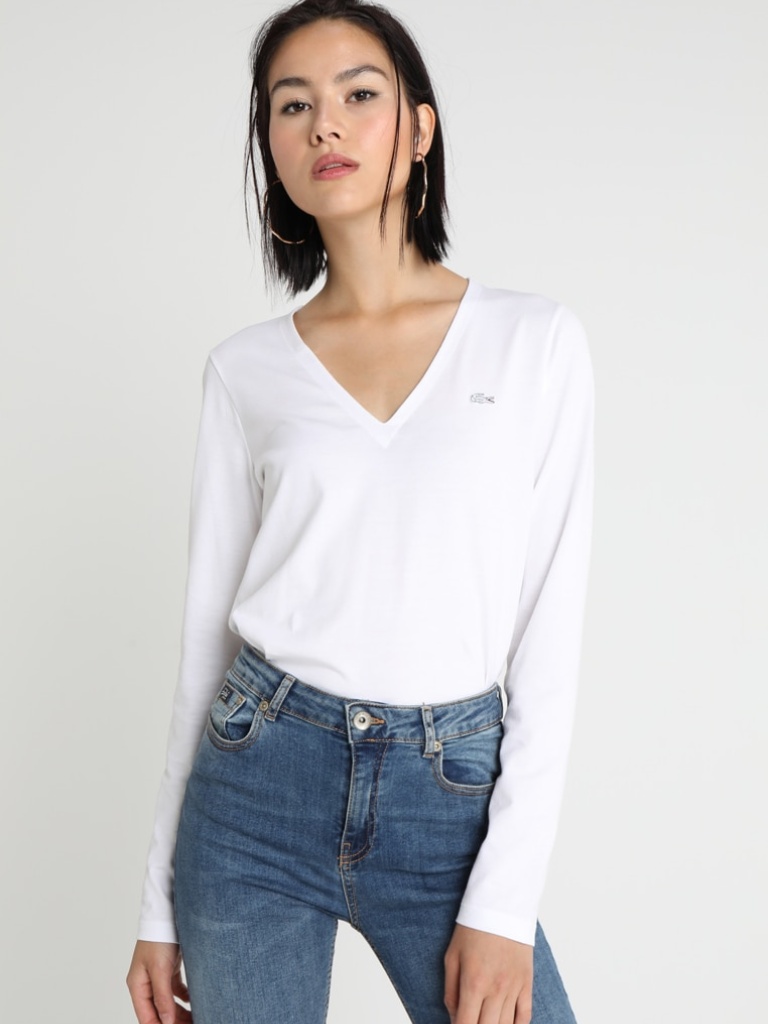
cotton relaxed a long-sleeved with the sleeves down hip length Fully Tucked in v-neck sweater